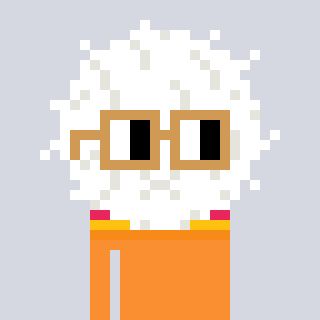
a pixel art character with square brown glasses, a cottonball-shaped head and a orange-colored body on a cool background